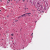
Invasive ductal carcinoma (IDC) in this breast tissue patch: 0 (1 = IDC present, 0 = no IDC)